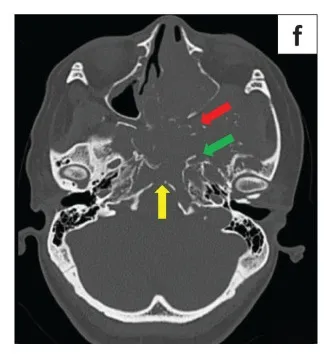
(d-f) Pre-contrast, post- contrast and bone window images in the same axial plane. Erosion of the bone (f) including the pterygoid plates (red arrow), clivus (yellow arrow) and petrous apex (green arrow).
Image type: radiology (ct)